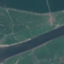
Label: River